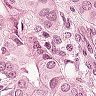
Metastatic tissue present: yes